Field crop: maize
Growth stage: 2
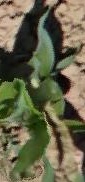
Species: maize